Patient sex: F
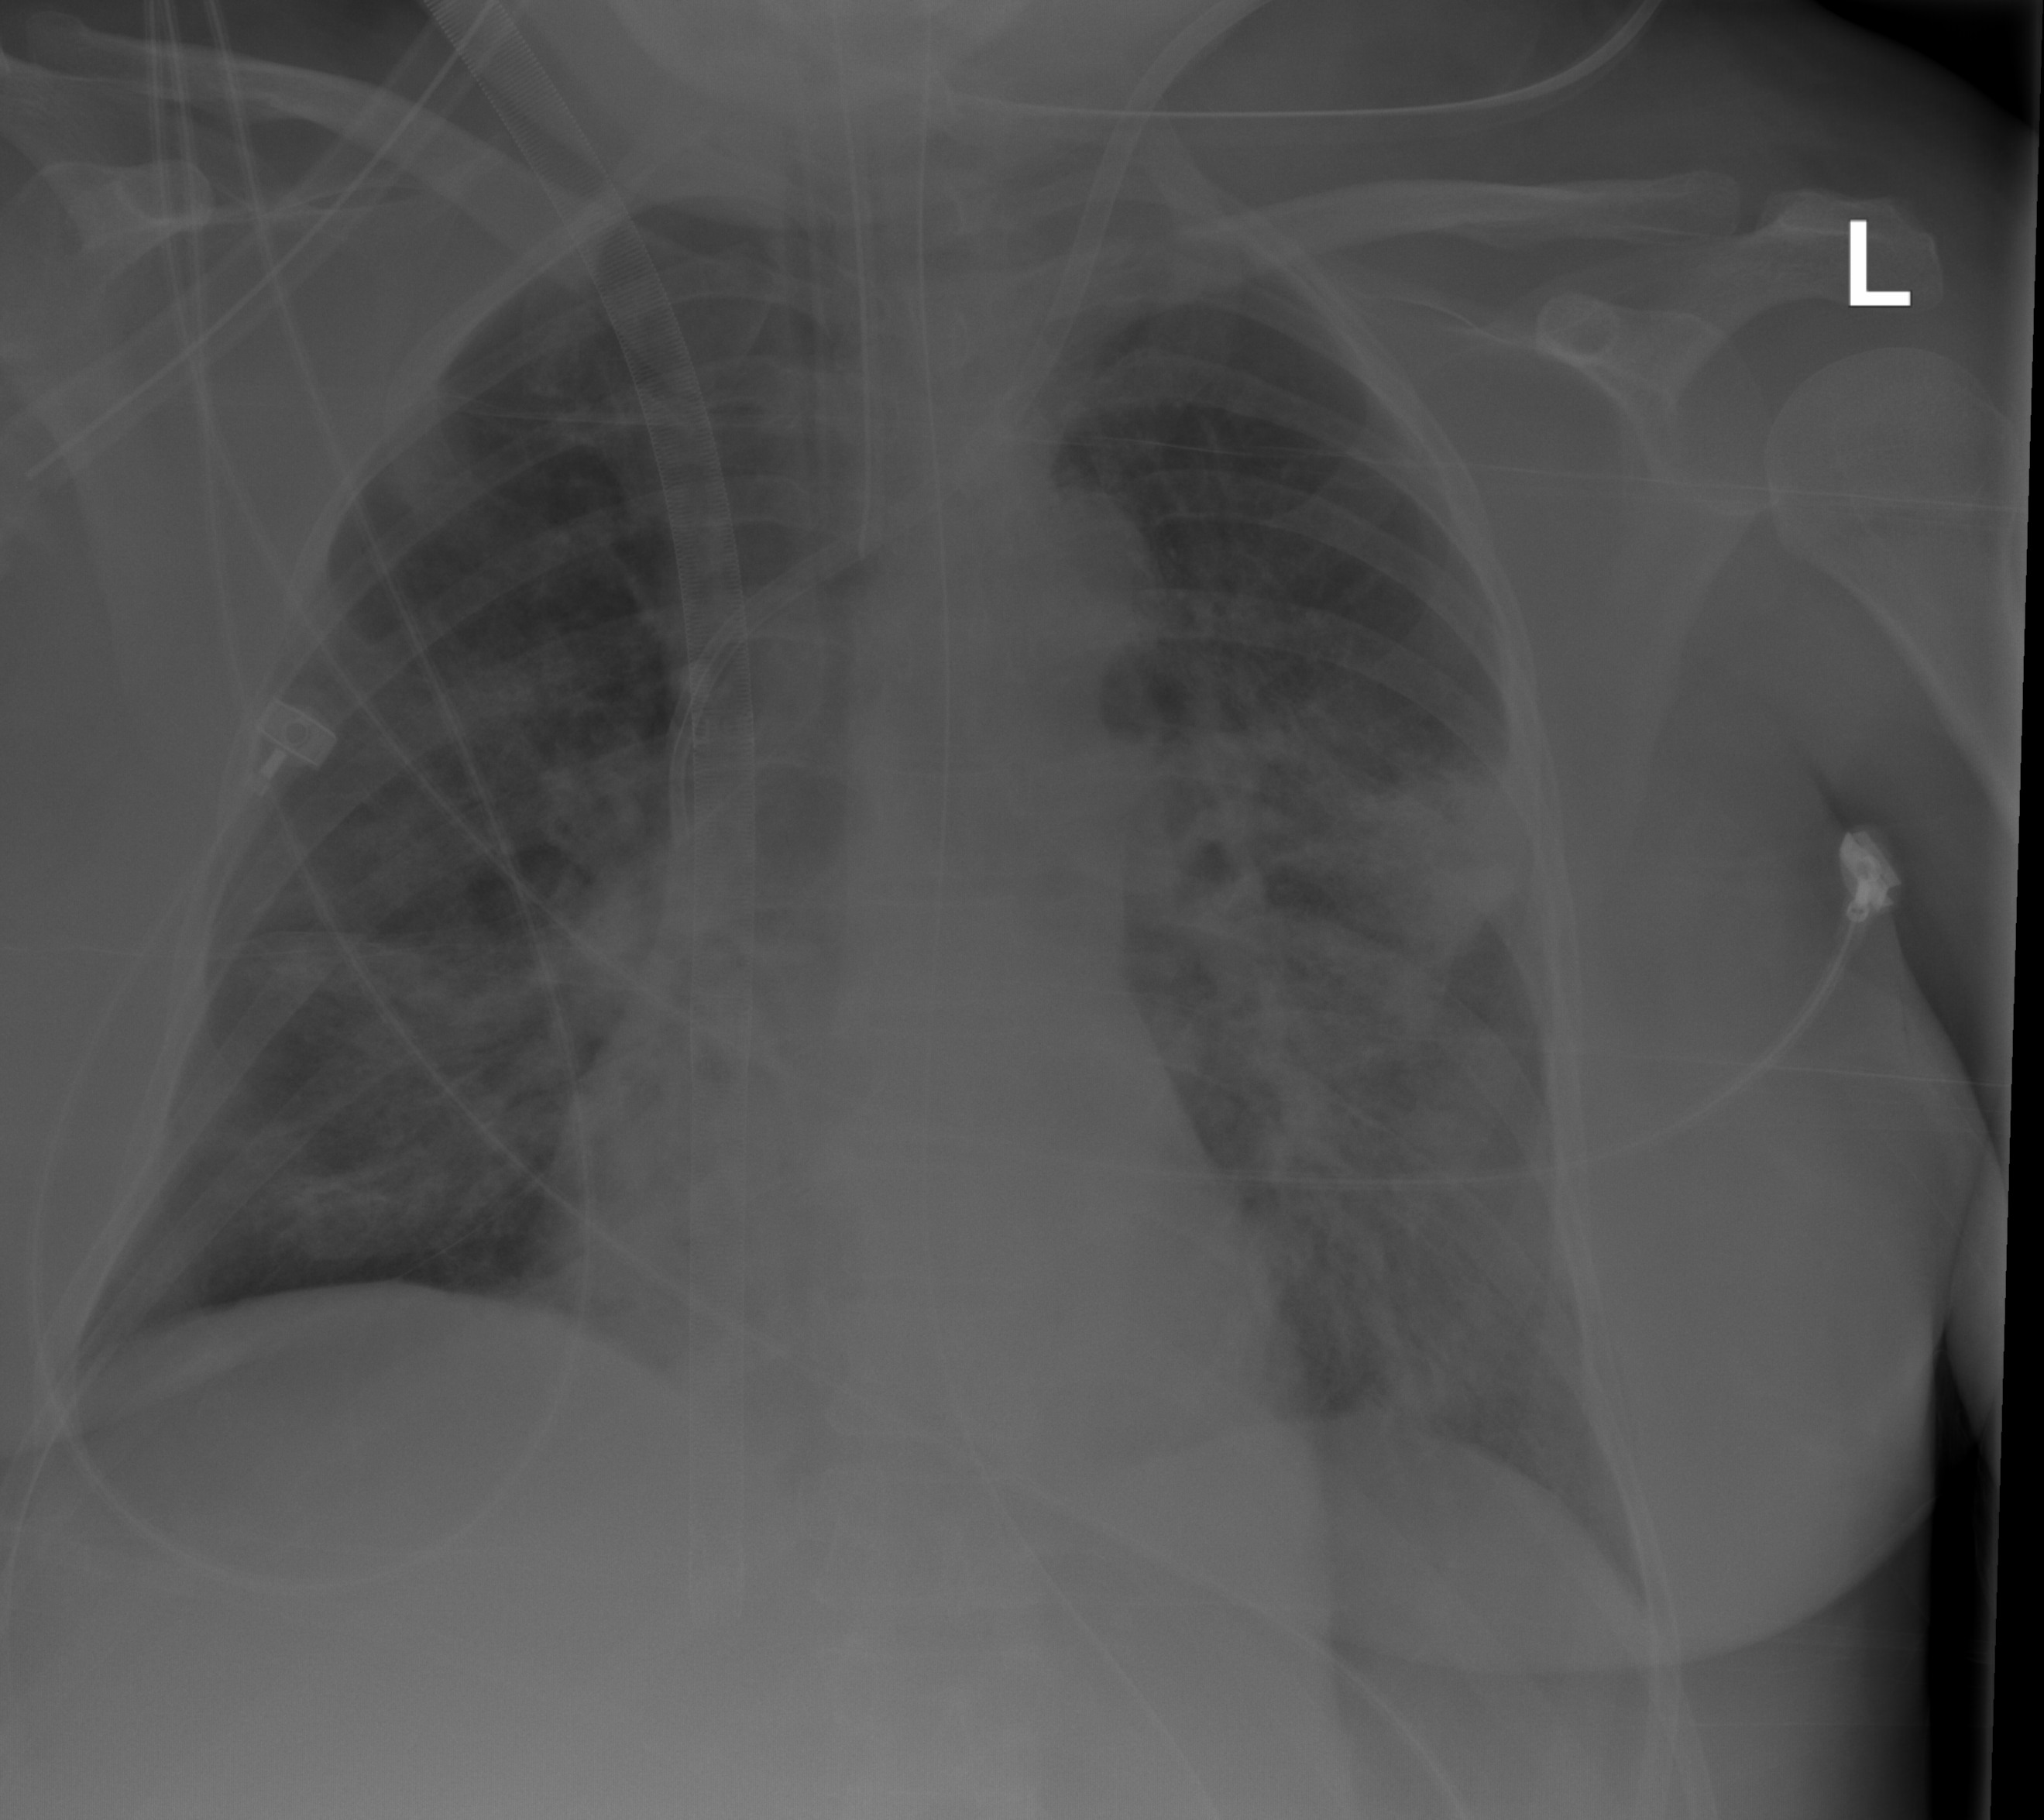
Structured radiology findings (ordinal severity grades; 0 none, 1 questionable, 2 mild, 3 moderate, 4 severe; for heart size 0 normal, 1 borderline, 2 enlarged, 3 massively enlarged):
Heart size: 0
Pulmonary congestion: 0
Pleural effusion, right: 0
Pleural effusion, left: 0
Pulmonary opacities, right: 2
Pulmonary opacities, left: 3
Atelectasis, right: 2
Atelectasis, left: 3